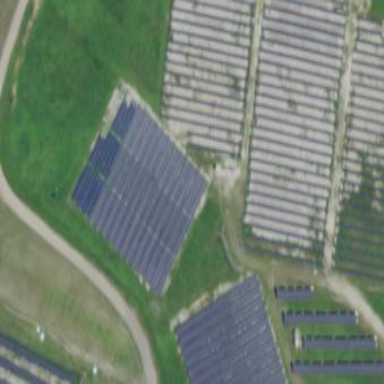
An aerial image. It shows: Solar power plant using photovoltaic technology to generate electricity.